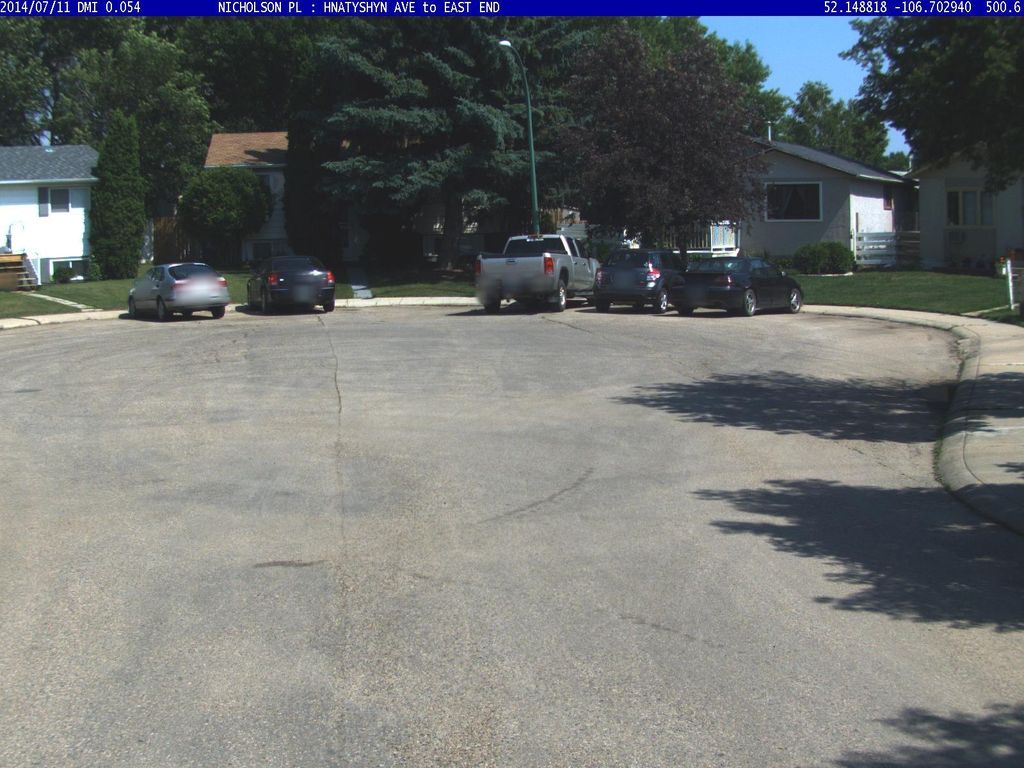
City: saskatoon